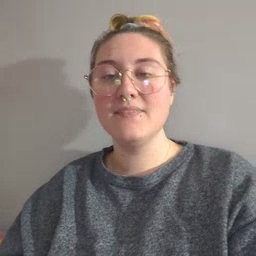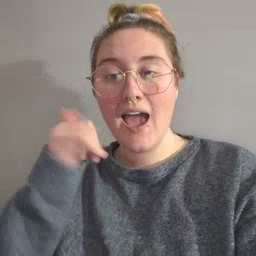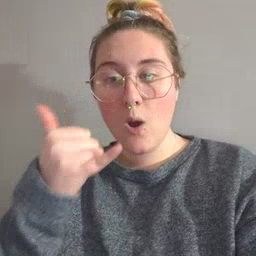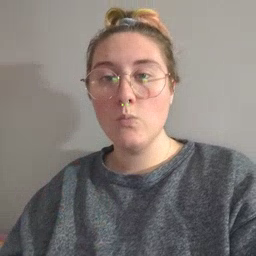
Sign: yellow